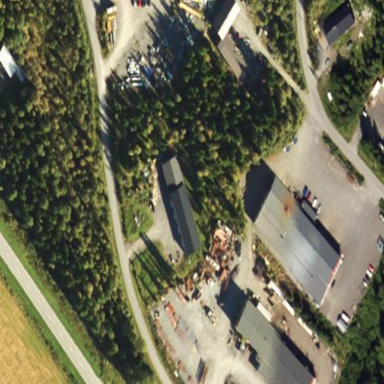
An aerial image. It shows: Industrial area.